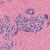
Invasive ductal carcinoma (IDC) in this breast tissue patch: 1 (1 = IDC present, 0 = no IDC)